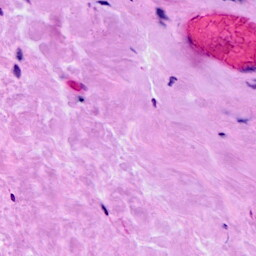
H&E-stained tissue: Breast